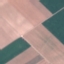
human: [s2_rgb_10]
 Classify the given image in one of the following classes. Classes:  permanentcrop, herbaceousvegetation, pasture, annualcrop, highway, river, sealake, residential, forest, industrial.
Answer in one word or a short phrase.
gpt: AnnualCrop